Interaction volume radius: 5 \u00c5
Interaction volume height: 10 \u00c5
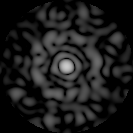
Disorder parameter: 0.8068